Сосуд, состоящий из двух цилиндрических участков разного диаметра, запаян с узкого конца. Широкой частью он насажен на гладкий неподвижный поршень (см. рисунок).  Образовавшаяся герметичная полость частично заполнена водой, так что вода присутствует и в верхней части сосуда, а остальной объем занимает воздух при давлении $p_{0}=140~кПа$. Система находится в равновесии. На торец узкой части сосуда поместили гирю массой, равной массе пустого сосуда. Когда система вновь пришла в равновесие при неизменной температуре, оказалось, что сосуд опустился на $\Delta h=7~см$.
Найдите в этом состоянии высоту $x$ столба воздуха в сосуде. Полная длина узкой части сосуда $H=5~см$, площадь её поперечного сечения составляет $\alpha = 0.1$ от площади сечения широкой части. Атмосферное давление $p_{атм}=1~атм=100~кПа$.
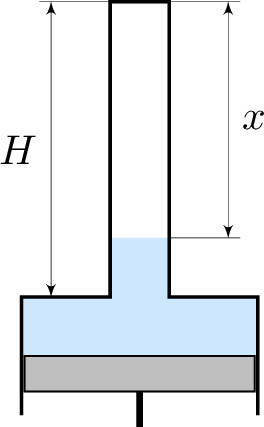
Решение: По вертикали на сосуд действуют несколько сил: сила атмосферного давления, сила тяжести, сила давления воздуха под крышкой, сила давления воды на горизонтальный участок на стыке верхней и нижней частей сосуда, а во втором состоянии — ещё и вес гири. Пусть $M$ — масса сосуда, $x_{0}$ — высота столба воздуха в начальном состоянии, $S$ и $s=\alpha S$ — площади поперечных сечений соответственно сосуда и трубы. Запишем условие равновесия для начального состояния: $$ -p_{атм} S-M g+p_{0} s+\left(p_{0}+\rho g\left(H-x_{0}\right)\right)(S-s)=0, $$ или после некоторых преобразований $$ \rho g\left(H-x_{0}\right)(1-\alpha)+p_{0}-p_{атм}-\frac{M g}{S}=0. \quad (1) $$ Воздух был при одной и той же температуре в обоих состояниях, поэтому его давление в конечном состоянии $p_{1}=p_{0} x_{0} / x$. Аналогично уравнению $(1)$ запишем условие равновесия для конечного состояния: $$ \rho g(H-x)(1-\alpha)+p_{0} \frac{x_{0}}{x}-p_{атм}-\frac{2 M g}{S}=0. \quad (2) $$ Исключим $M g / S$ из $(1)$ и $(2)$: $$ \rho g\left(H-2 x_{0}+x\right)(1-\alpha)+2 p_{0}-p_{0} \frac{x_{0}}{x}-p_{атм}=0. \quad (3) $$ Из несжимаемости воды следует соотношение между высотой, на которую опустился сосуд, и уменьшением высоты столба воздуха: $S \Delta h=s\left(x_{0}-x\right)$. После подстановки $x_{0}=x+\Delta h / \alpha$ в $(3)$ и упрощений получим: $$ \rho g(1-\alpha) x^{2}-\left(\rho g(1-\alpha)\left(H-2 \frac{\Delta h}{\alpha}\right)+p_{0}-p_{атм}\right) x+p_{0} \frac{\Delta h}{\alpha}=0, $$ откуда $$ x_{\pm}=\frac{b \pm \sqrt{b^{2}-4 \rho g(1-\alpha) p_{0} \Delta h / \alpha}}{2 \rho g(1-\alpha)}, $$ где $$ b=\rho g(1-\alpha)\left(H-2 \frac{\Delta h}{\alpha}\right)+p_{0}-p_{атм}=71.75~кПа. $$ Подставив численные значения, получим $x_{+}=6.40~м$, $x_{-}=1.74~м$. Корень $x_{+}>H$ не имеет смысла, поэтому искомая высота $$ x=x_{-}=1.74~м. $$
Ответ: $$ x=1.74~м. $$
Темы:
T, Термодинамика, Всероссийские, Гидростатика, Давление